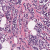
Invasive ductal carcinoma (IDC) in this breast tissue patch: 1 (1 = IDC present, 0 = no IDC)